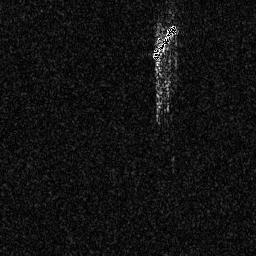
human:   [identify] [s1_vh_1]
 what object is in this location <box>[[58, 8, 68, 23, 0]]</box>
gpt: <ref>1 medium ship at the top</ref>